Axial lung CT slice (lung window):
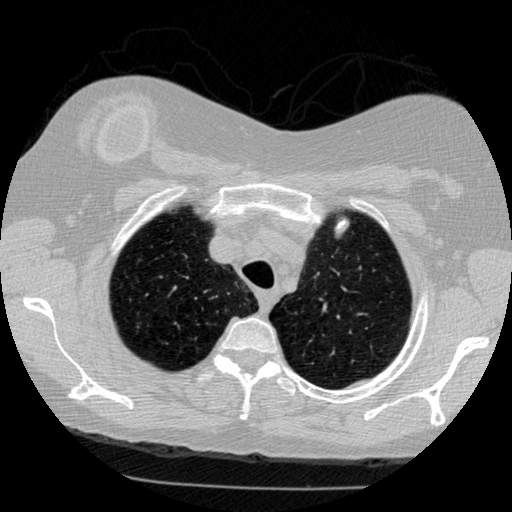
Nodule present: no